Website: ulta-beauty
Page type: payment
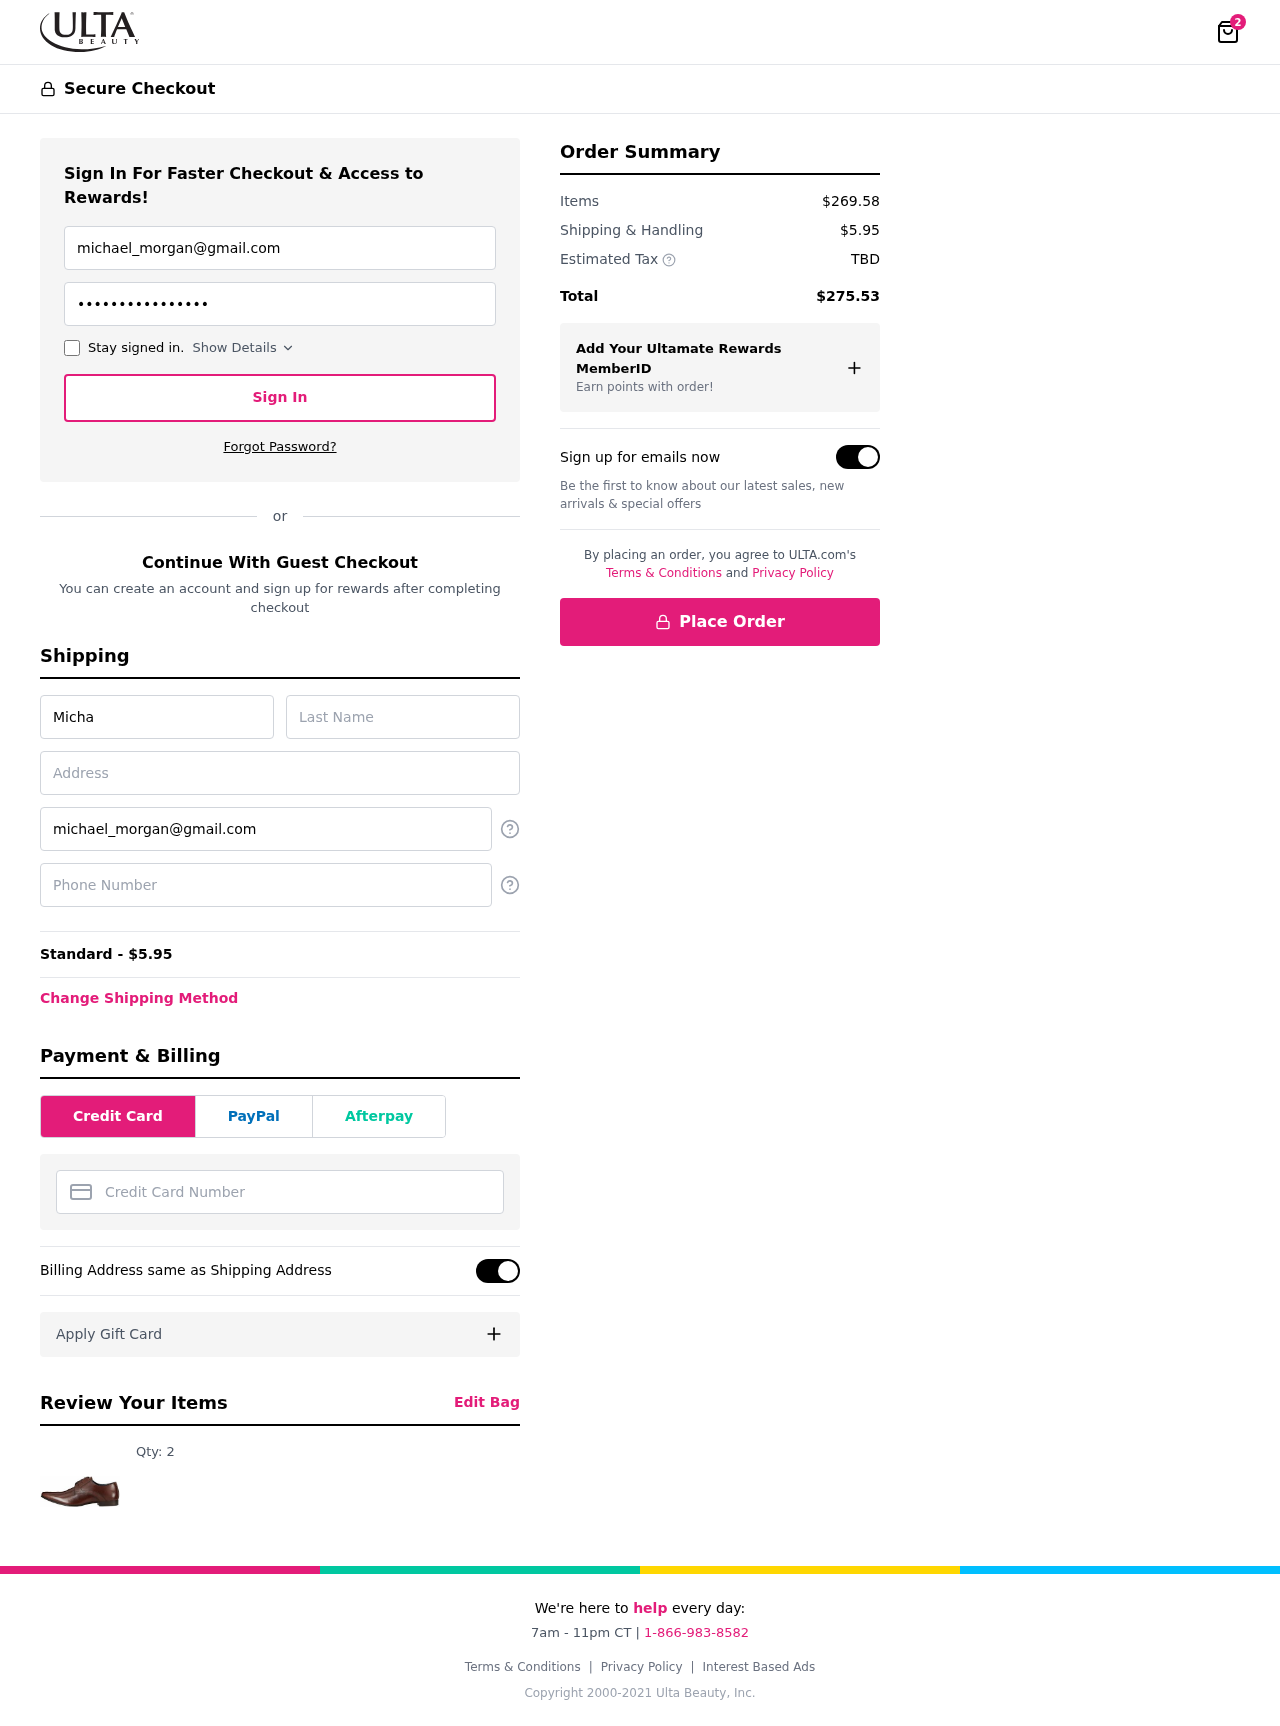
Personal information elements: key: PII_CARD_NUMBER
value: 6505 4736 0157 9119
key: PII_EMAIL
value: michael_morgan@gmail.com
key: PII_FIRSTNAME
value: Michael
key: PII_LASTNAME
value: Morgan
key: PII_PHONE
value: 8618997165
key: PII_STREET
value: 76120 Angela View Suite 780
Product elements: key: PRODUCT1_QUANTITY
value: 2
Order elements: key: ORDER_NUM_ITEMS
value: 2
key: ORDER_SHIPPING_COST
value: $5.95
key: ORDER_SHIPPING_COST
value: Standard - $5.95
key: ORDER_SUBTOTAL
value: $269.58
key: ORDER_TAX
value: TBD
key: ORDER_TOTAL
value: $275.53